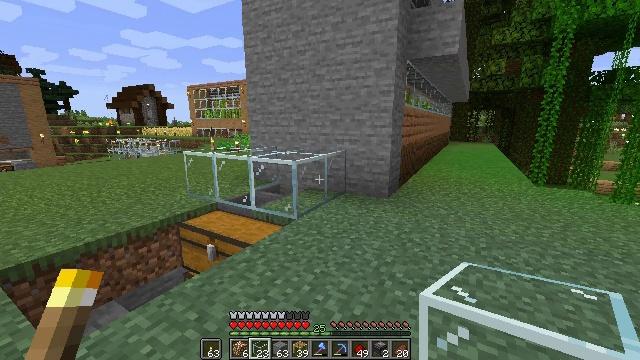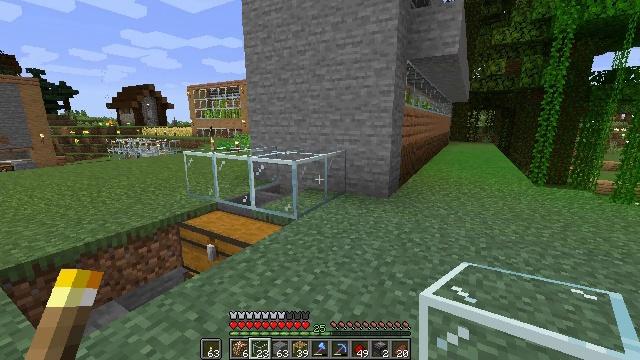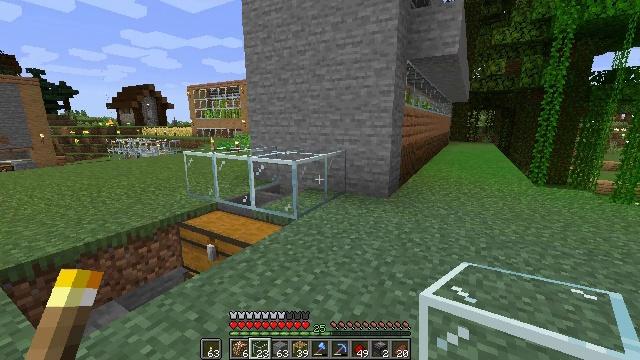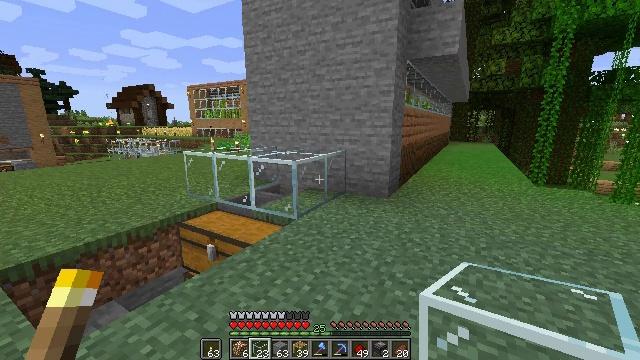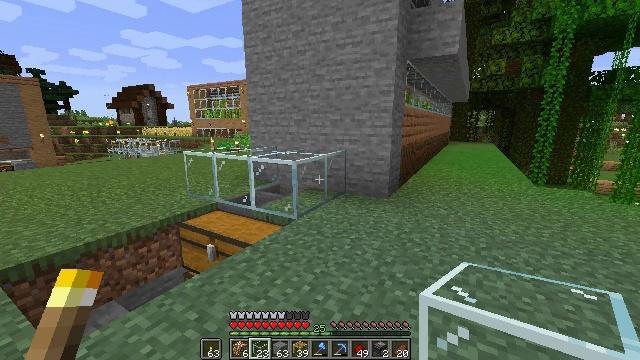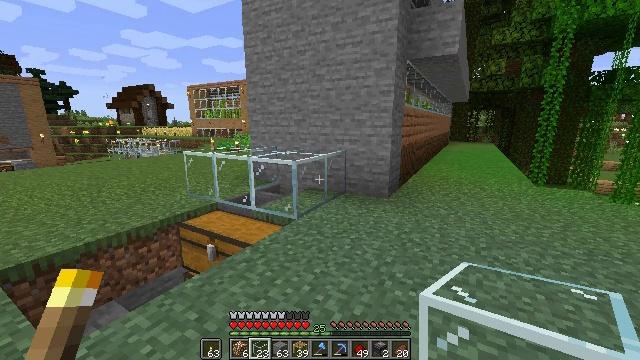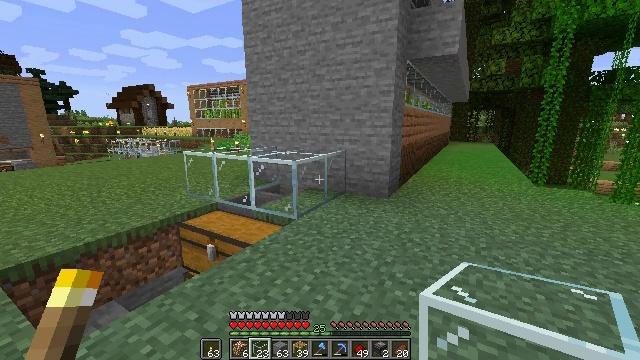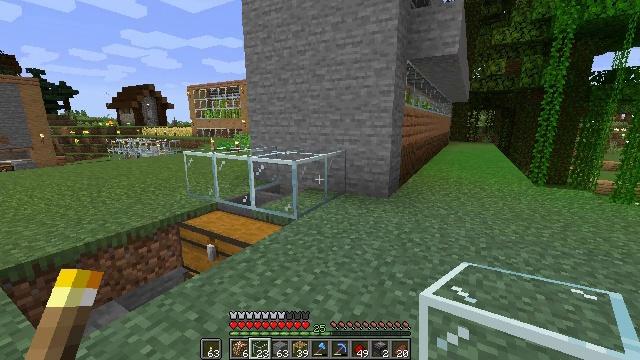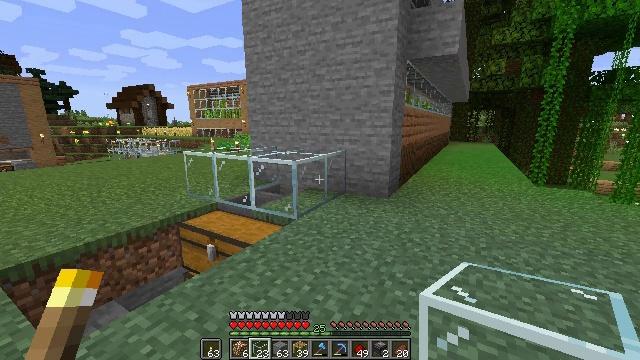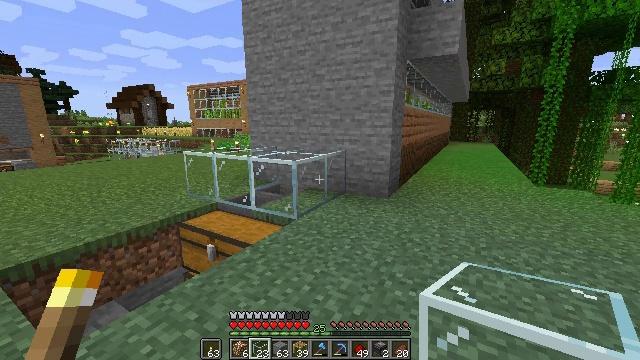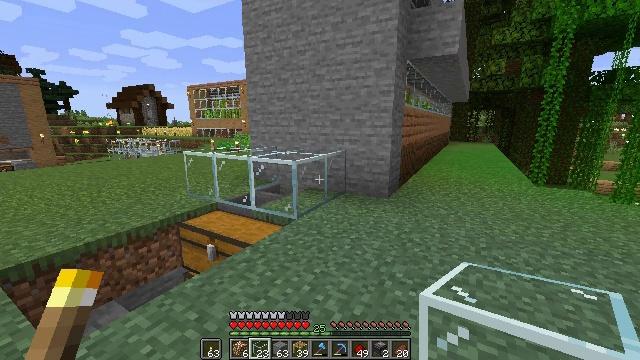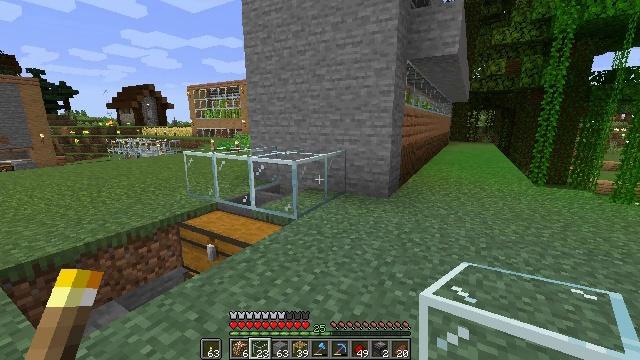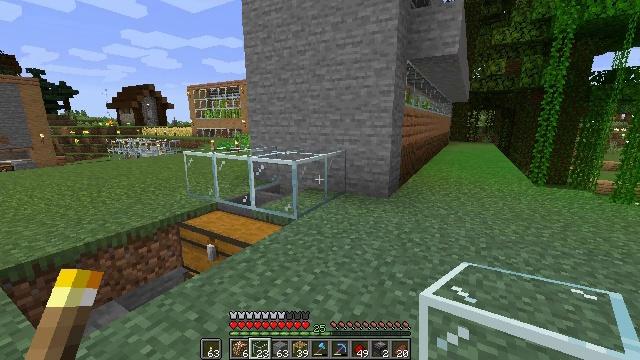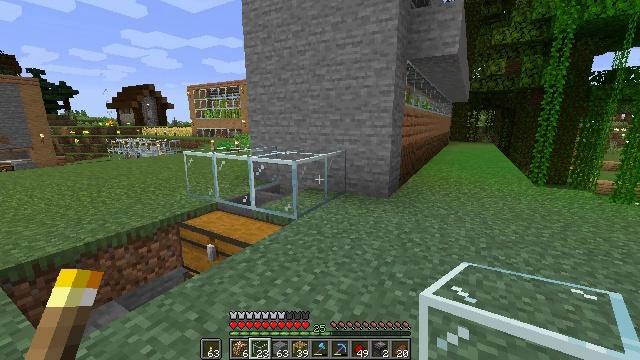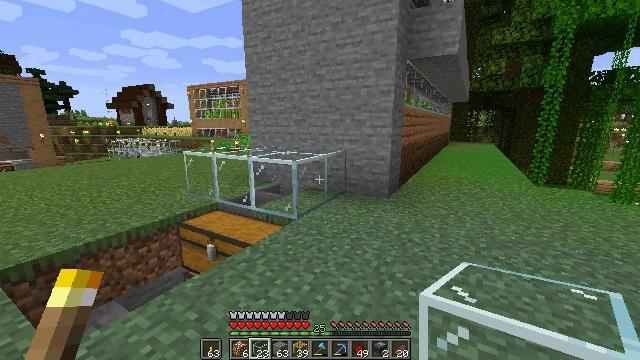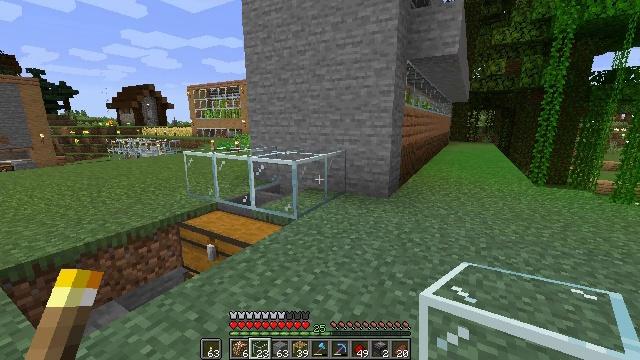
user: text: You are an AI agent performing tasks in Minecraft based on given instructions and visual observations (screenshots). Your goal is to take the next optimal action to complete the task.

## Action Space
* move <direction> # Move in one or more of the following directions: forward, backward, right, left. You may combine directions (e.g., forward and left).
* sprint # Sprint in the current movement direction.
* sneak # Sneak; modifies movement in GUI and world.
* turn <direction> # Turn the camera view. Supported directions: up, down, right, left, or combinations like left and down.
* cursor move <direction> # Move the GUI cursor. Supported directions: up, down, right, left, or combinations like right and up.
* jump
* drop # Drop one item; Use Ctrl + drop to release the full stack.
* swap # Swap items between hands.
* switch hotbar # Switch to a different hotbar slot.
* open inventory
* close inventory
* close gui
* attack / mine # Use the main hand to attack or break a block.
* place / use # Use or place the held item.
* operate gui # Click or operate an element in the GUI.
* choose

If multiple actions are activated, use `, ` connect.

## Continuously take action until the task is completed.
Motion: motion action
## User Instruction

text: Use materials to create a dropper in the crafting table.
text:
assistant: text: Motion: no_op
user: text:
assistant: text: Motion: no_op
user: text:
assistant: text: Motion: no_op
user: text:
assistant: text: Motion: no_op
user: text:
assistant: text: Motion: no_op
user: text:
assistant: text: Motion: no_op
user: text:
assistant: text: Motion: no_op
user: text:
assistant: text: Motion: no_op
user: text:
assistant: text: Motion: no_op
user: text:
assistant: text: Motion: no_op
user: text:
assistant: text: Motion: no_op
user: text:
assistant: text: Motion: no_op
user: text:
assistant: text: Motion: no_op
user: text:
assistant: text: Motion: no_op
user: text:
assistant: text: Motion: no_op
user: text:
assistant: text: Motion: no_op
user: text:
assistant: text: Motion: no_op
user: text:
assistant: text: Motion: no_op
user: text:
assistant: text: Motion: no_op
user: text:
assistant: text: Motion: no_op
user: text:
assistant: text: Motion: no_op
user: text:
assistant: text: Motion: no_op
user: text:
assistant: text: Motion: no_op
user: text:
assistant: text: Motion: no_op
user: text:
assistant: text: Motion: no_op
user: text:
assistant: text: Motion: no_op
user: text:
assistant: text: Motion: no_op
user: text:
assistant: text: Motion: no_op
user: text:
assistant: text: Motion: no_op
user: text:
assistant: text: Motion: no_op